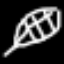
Label: leaf